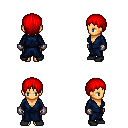
a pixel art fantasy rpg character, female body template, human, tanned skin, blue robe, gold greaves, red plain hairstyle, metal gloves, black shoes, four views (front, back, left, right), 2x2 character sprite sheet, small pixel art, hard edges, no anti-aliasing